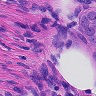
Metastatic tissue present: yes